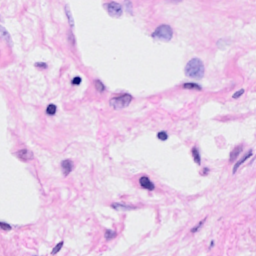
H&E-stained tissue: Breast